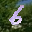
Label: 6